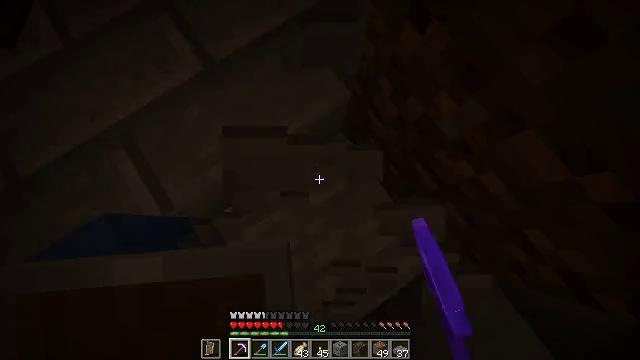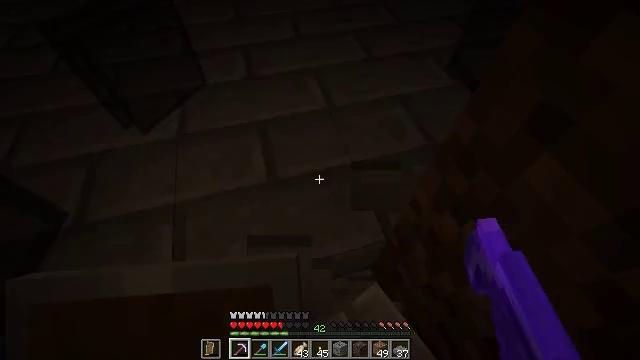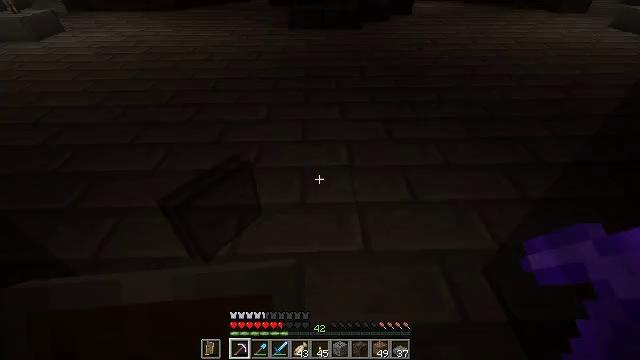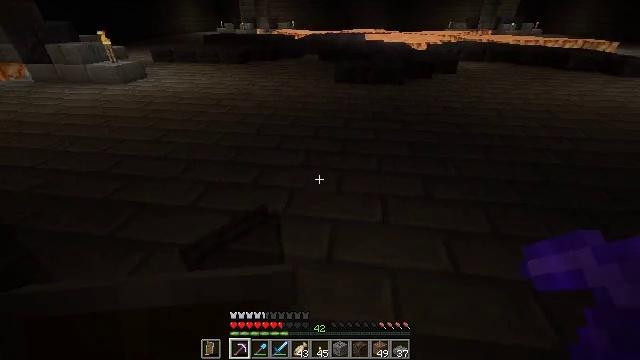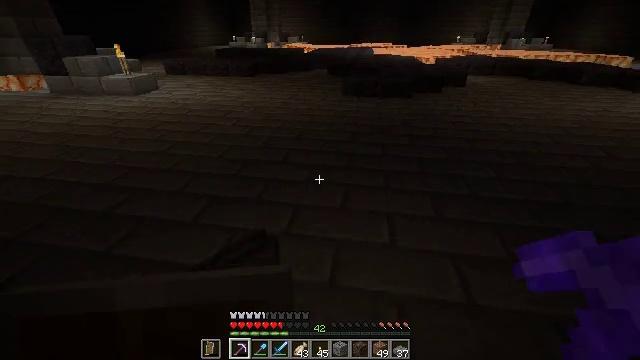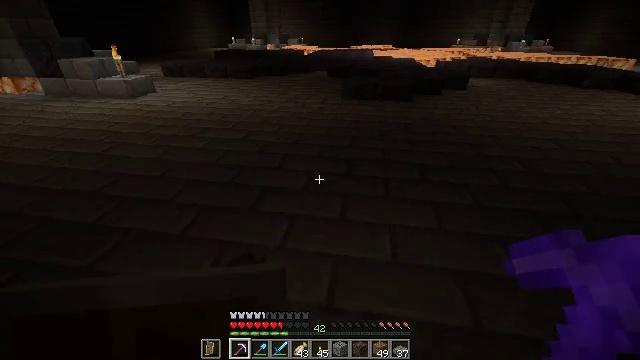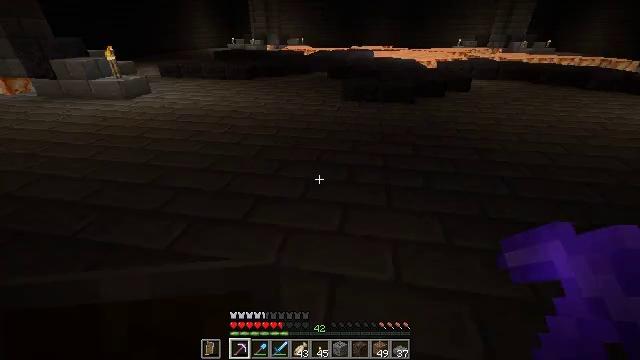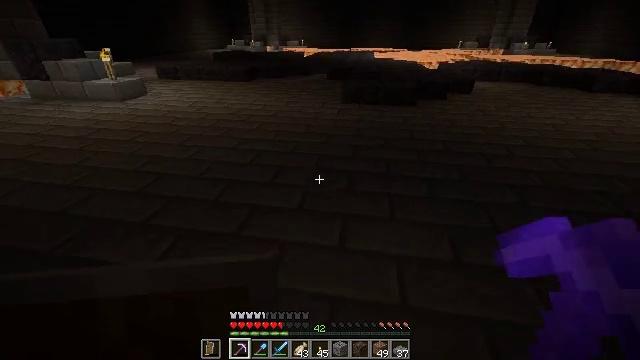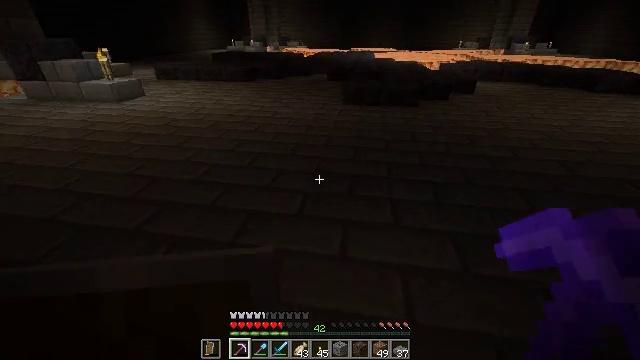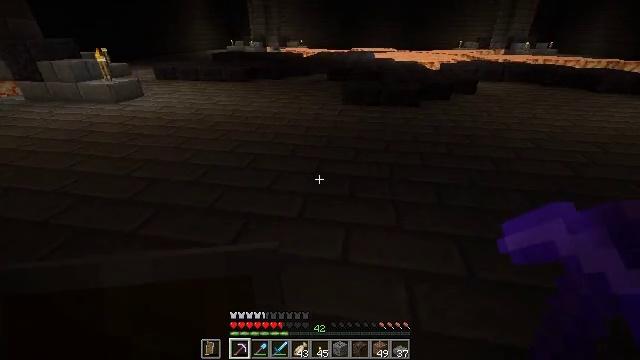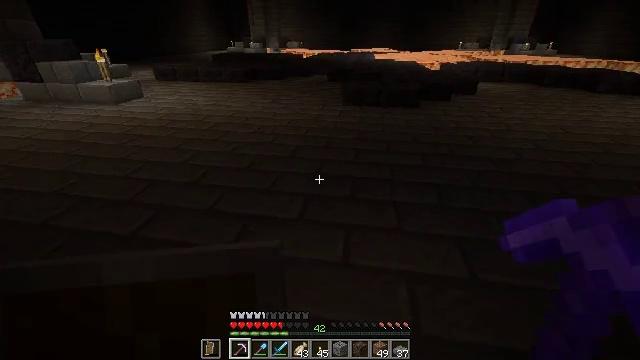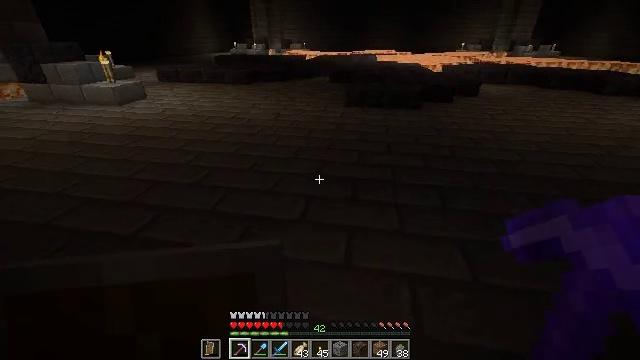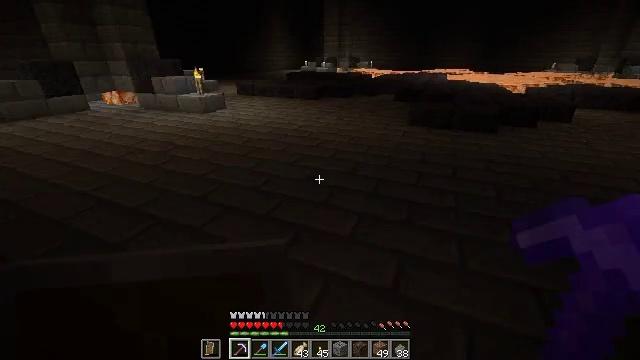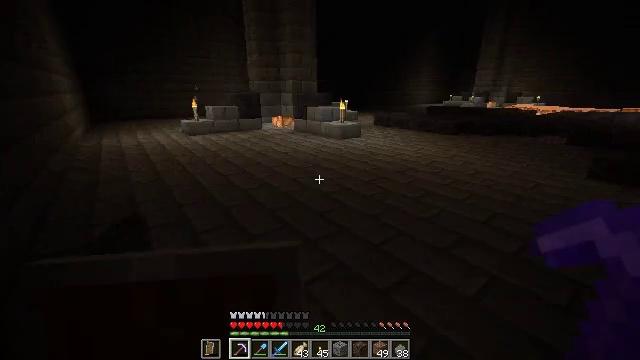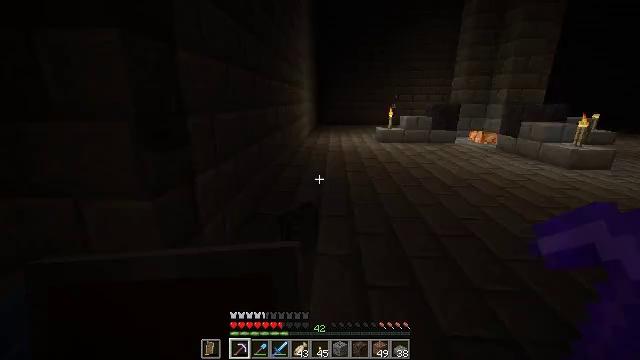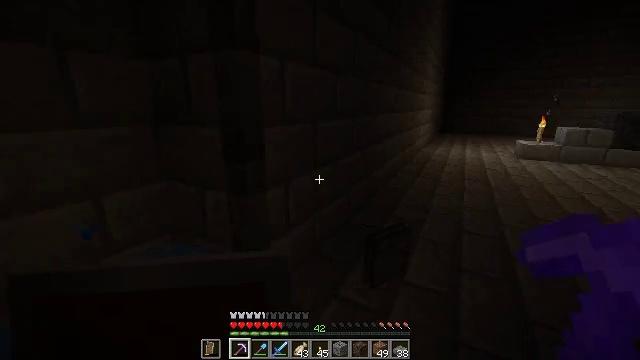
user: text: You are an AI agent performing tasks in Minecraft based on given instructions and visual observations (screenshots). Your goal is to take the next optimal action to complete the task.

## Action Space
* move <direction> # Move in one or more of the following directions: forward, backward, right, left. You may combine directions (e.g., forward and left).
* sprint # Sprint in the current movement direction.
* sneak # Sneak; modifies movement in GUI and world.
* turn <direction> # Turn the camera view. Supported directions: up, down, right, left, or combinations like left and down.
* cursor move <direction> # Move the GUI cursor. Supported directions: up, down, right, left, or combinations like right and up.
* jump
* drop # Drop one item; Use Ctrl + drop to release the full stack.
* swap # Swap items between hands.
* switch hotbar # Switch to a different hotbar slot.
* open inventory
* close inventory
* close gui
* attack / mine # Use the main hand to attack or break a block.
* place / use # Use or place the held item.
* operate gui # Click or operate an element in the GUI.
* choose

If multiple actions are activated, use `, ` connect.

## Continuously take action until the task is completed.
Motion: motion action
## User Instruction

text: Attack the black stained glass pane to break it.
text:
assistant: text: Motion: move forward, turn left and up
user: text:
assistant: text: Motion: move forward, turn left and up
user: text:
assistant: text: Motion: move forward, turn left and up
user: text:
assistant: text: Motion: move forward, turn left and up
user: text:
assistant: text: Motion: move forward
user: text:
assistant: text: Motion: move forward
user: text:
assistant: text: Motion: no_op
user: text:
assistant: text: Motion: no_op
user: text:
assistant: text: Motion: no_op
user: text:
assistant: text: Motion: no_op
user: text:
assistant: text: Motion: no_op
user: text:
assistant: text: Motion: turn left and up
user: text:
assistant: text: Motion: move forward and move right, turn left and up
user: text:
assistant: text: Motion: move forward and move right, turn left and up
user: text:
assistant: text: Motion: move forward and move right, turn left and up
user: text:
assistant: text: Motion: move forward and move right, turn left and up
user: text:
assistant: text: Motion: move right
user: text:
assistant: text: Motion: move right
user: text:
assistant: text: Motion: turn right and down
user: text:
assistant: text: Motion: turn left
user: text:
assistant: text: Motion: turn left
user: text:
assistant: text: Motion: turn left
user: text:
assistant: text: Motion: turn left and down
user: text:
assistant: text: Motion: turn left and down
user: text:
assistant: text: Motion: turn left and down
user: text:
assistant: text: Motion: turn down
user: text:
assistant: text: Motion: turn left and down
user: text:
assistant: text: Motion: turn left and down
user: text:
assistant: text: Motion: turn left and down
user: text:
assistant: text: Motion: no_op